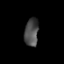
Tissue: prostate
Cell type: B cells
Senescence score: 0.7893
Nuclear area (px): 382
Mean DAPI intensity: 75.466